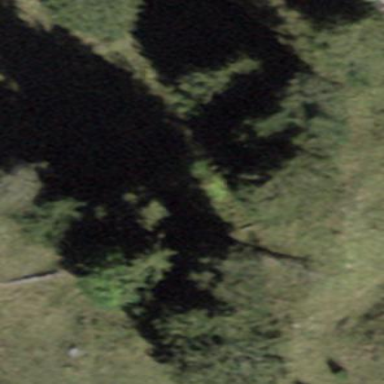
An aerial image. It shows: Forest area.